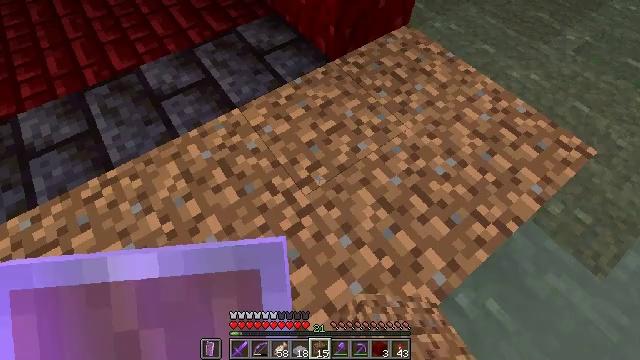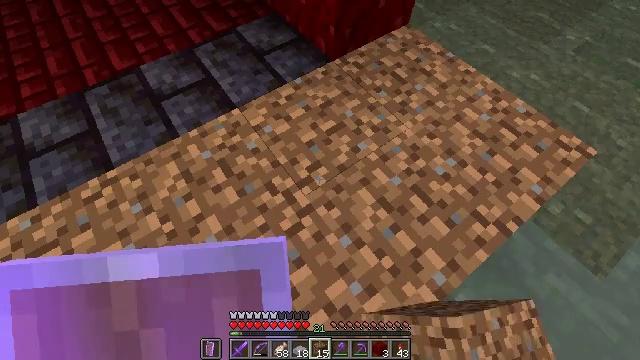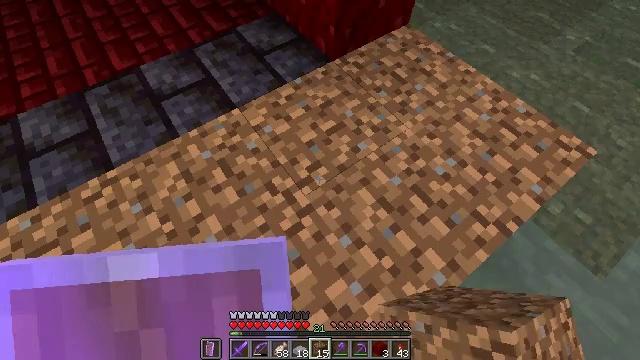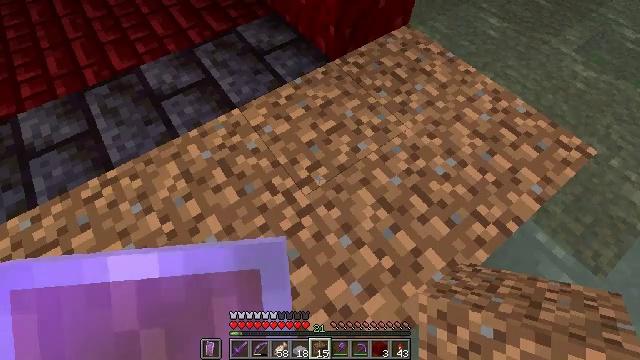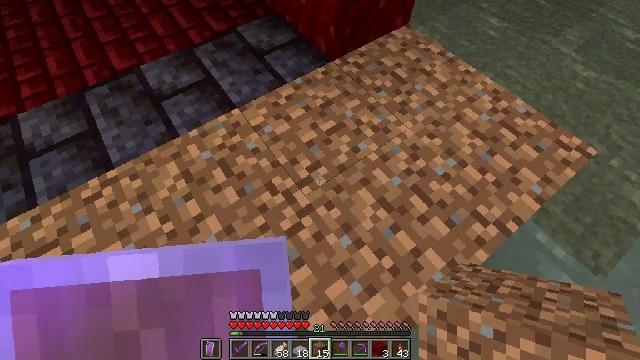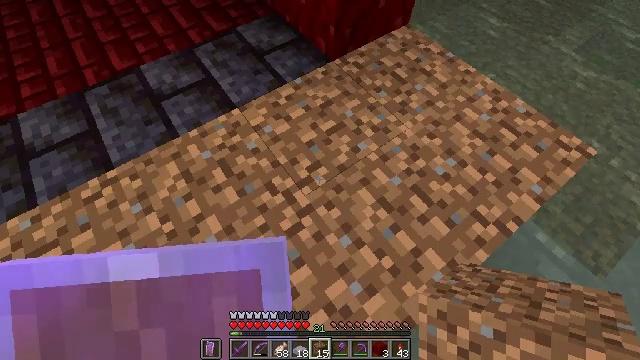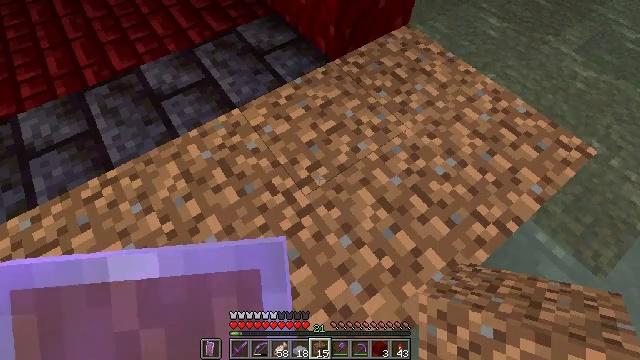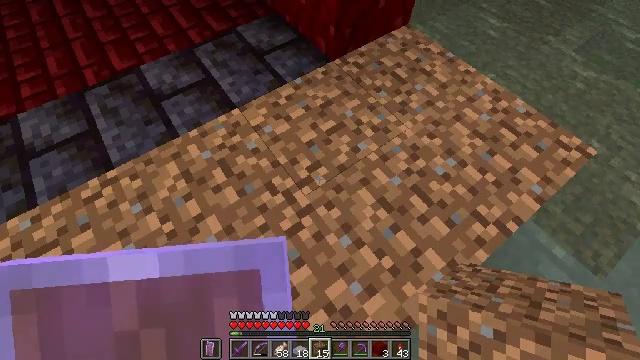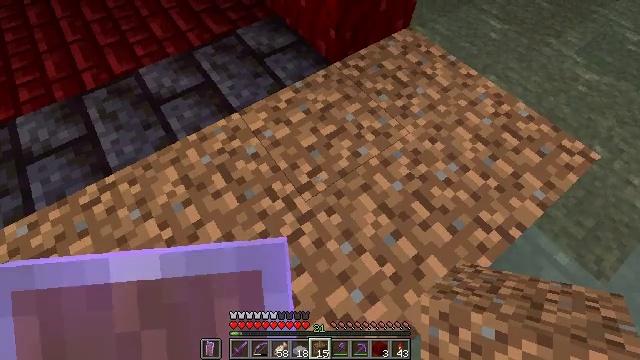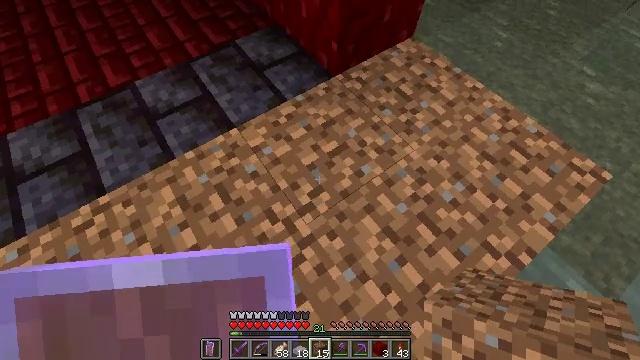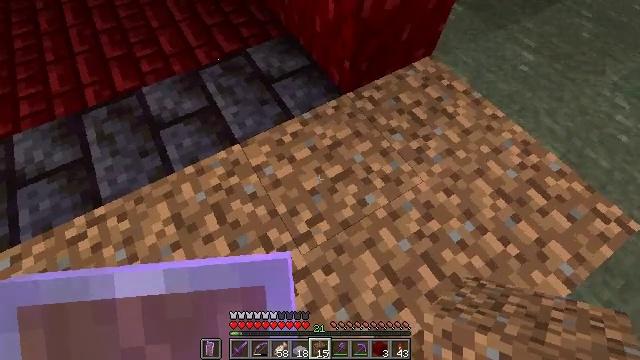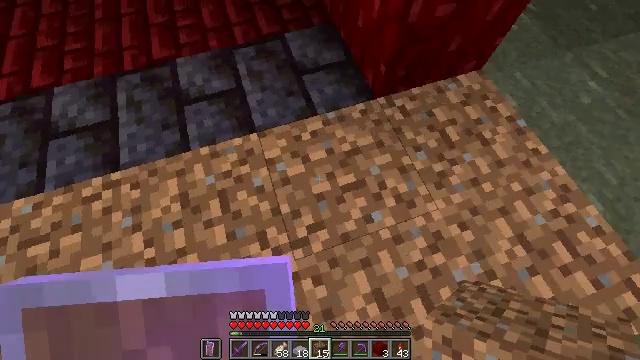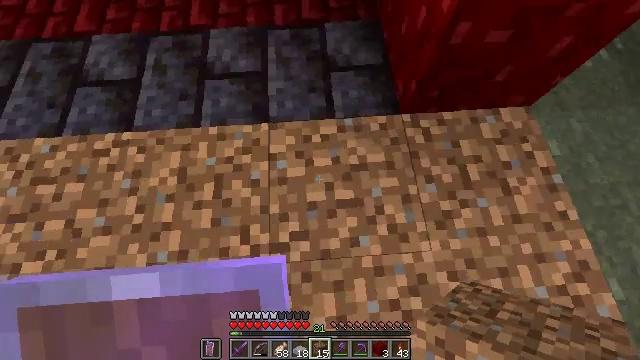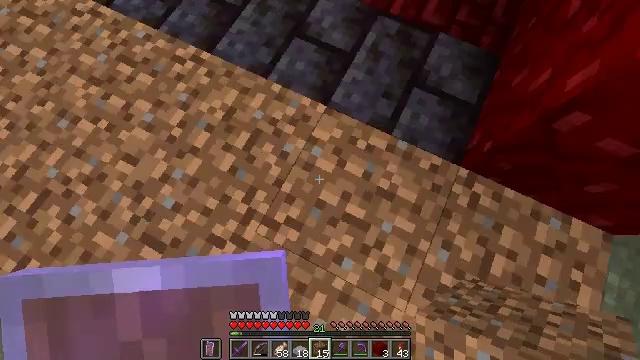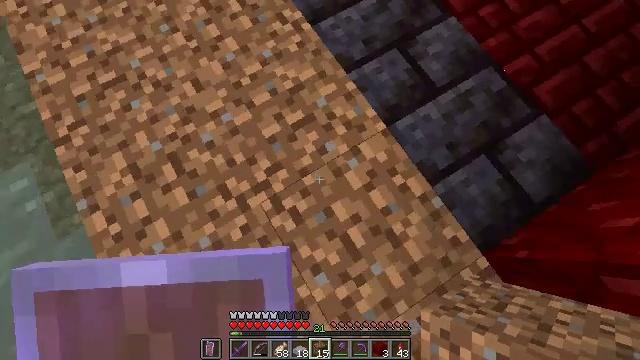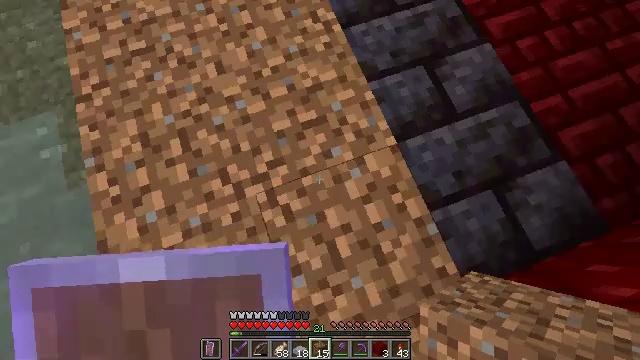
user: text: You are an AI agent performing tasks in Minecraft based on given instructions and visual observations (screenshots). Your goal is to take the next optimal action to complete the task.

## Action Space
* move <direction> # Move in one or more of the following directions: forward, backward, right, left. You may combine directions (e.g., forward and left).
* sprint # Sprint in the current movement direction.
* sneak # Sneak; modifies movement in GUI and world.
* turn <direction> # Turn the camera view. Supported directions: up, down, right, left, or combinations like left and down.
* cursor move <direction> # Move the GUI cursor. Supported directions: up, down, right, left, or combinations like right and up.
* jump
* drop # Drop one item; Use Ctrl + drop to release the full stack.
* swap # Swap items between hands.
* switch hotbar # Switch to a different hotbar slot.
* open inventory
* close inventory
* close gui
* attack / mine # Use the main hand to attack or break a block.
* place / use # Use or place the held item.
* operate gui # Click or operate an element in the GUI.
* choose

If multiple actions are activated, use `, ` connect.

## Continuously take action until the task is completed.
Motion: motion action
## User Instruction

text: Break the dirt block.
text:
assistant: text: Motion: no_op
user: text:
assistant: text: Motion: no_op
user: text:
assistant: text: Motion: no_op
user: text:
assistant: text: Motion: no_op
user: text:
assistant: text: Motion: no_op
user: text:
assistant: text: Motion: no_op
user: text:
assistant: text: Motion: no_op
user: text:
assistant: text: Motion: move forward
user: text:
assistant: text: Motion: move forward
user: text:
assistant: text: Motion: move forward and move right, turn left
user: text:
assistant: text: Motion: move forward and move right, turn left and down
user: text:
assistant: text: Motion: move forward and move right, turn left and down
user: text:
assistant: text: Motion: move forward and move right, turn left and down
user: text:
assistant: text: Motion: move forward and move right, turn left and down
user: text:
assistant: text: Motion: move forward and move right, turn left
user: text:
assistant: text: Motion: move forward and move right
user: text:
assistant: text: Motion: turn left
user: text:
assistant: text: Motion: turn left
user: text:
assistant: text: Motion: no_op
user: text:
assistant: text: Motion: turn left and up
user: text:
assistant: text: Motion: turn left and up
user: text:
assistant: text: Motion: turn left and up
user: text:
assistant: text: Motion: no_op
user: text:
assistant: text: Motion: no_op
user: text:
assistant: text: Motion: open inventory
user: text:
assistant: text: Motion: open inventory
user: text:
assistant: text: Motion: open inventory
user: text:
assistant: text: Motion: no_op
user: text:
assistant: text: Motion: no_op
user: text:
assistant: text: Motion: turn right and down